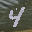
Label: 4